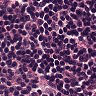
Metastatic tissue present: no